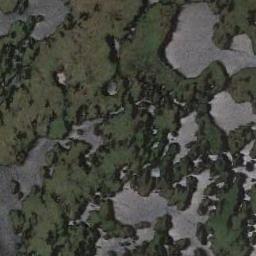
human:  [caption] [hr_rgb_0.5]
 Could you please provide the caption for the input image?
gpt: Many waters of different sizes and shapes are surrounded by wetlands .

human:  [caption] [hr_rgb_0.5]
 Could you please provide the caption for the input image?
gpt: There are a few brown bare lands in the river in a wetland with sparse green plants on the bare lands .

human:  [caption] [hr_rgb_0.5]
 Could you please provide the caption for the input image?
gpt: The wetland consists of green plants and water .

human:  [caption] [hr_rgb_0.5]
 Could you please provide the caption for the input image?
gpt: This wetland has less than ten percent vegetation coverage .

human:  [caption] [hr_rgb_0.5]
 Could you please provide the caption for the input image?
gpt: There are many green areas and water areas on the wetland .